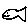
Label: fish